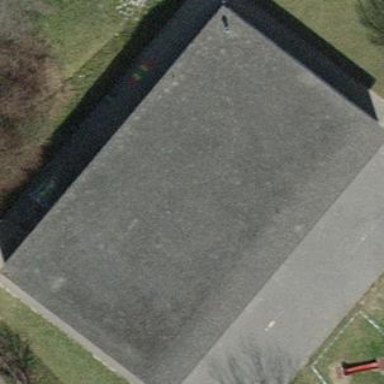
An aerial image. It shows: Kindergarten building.